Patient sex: F
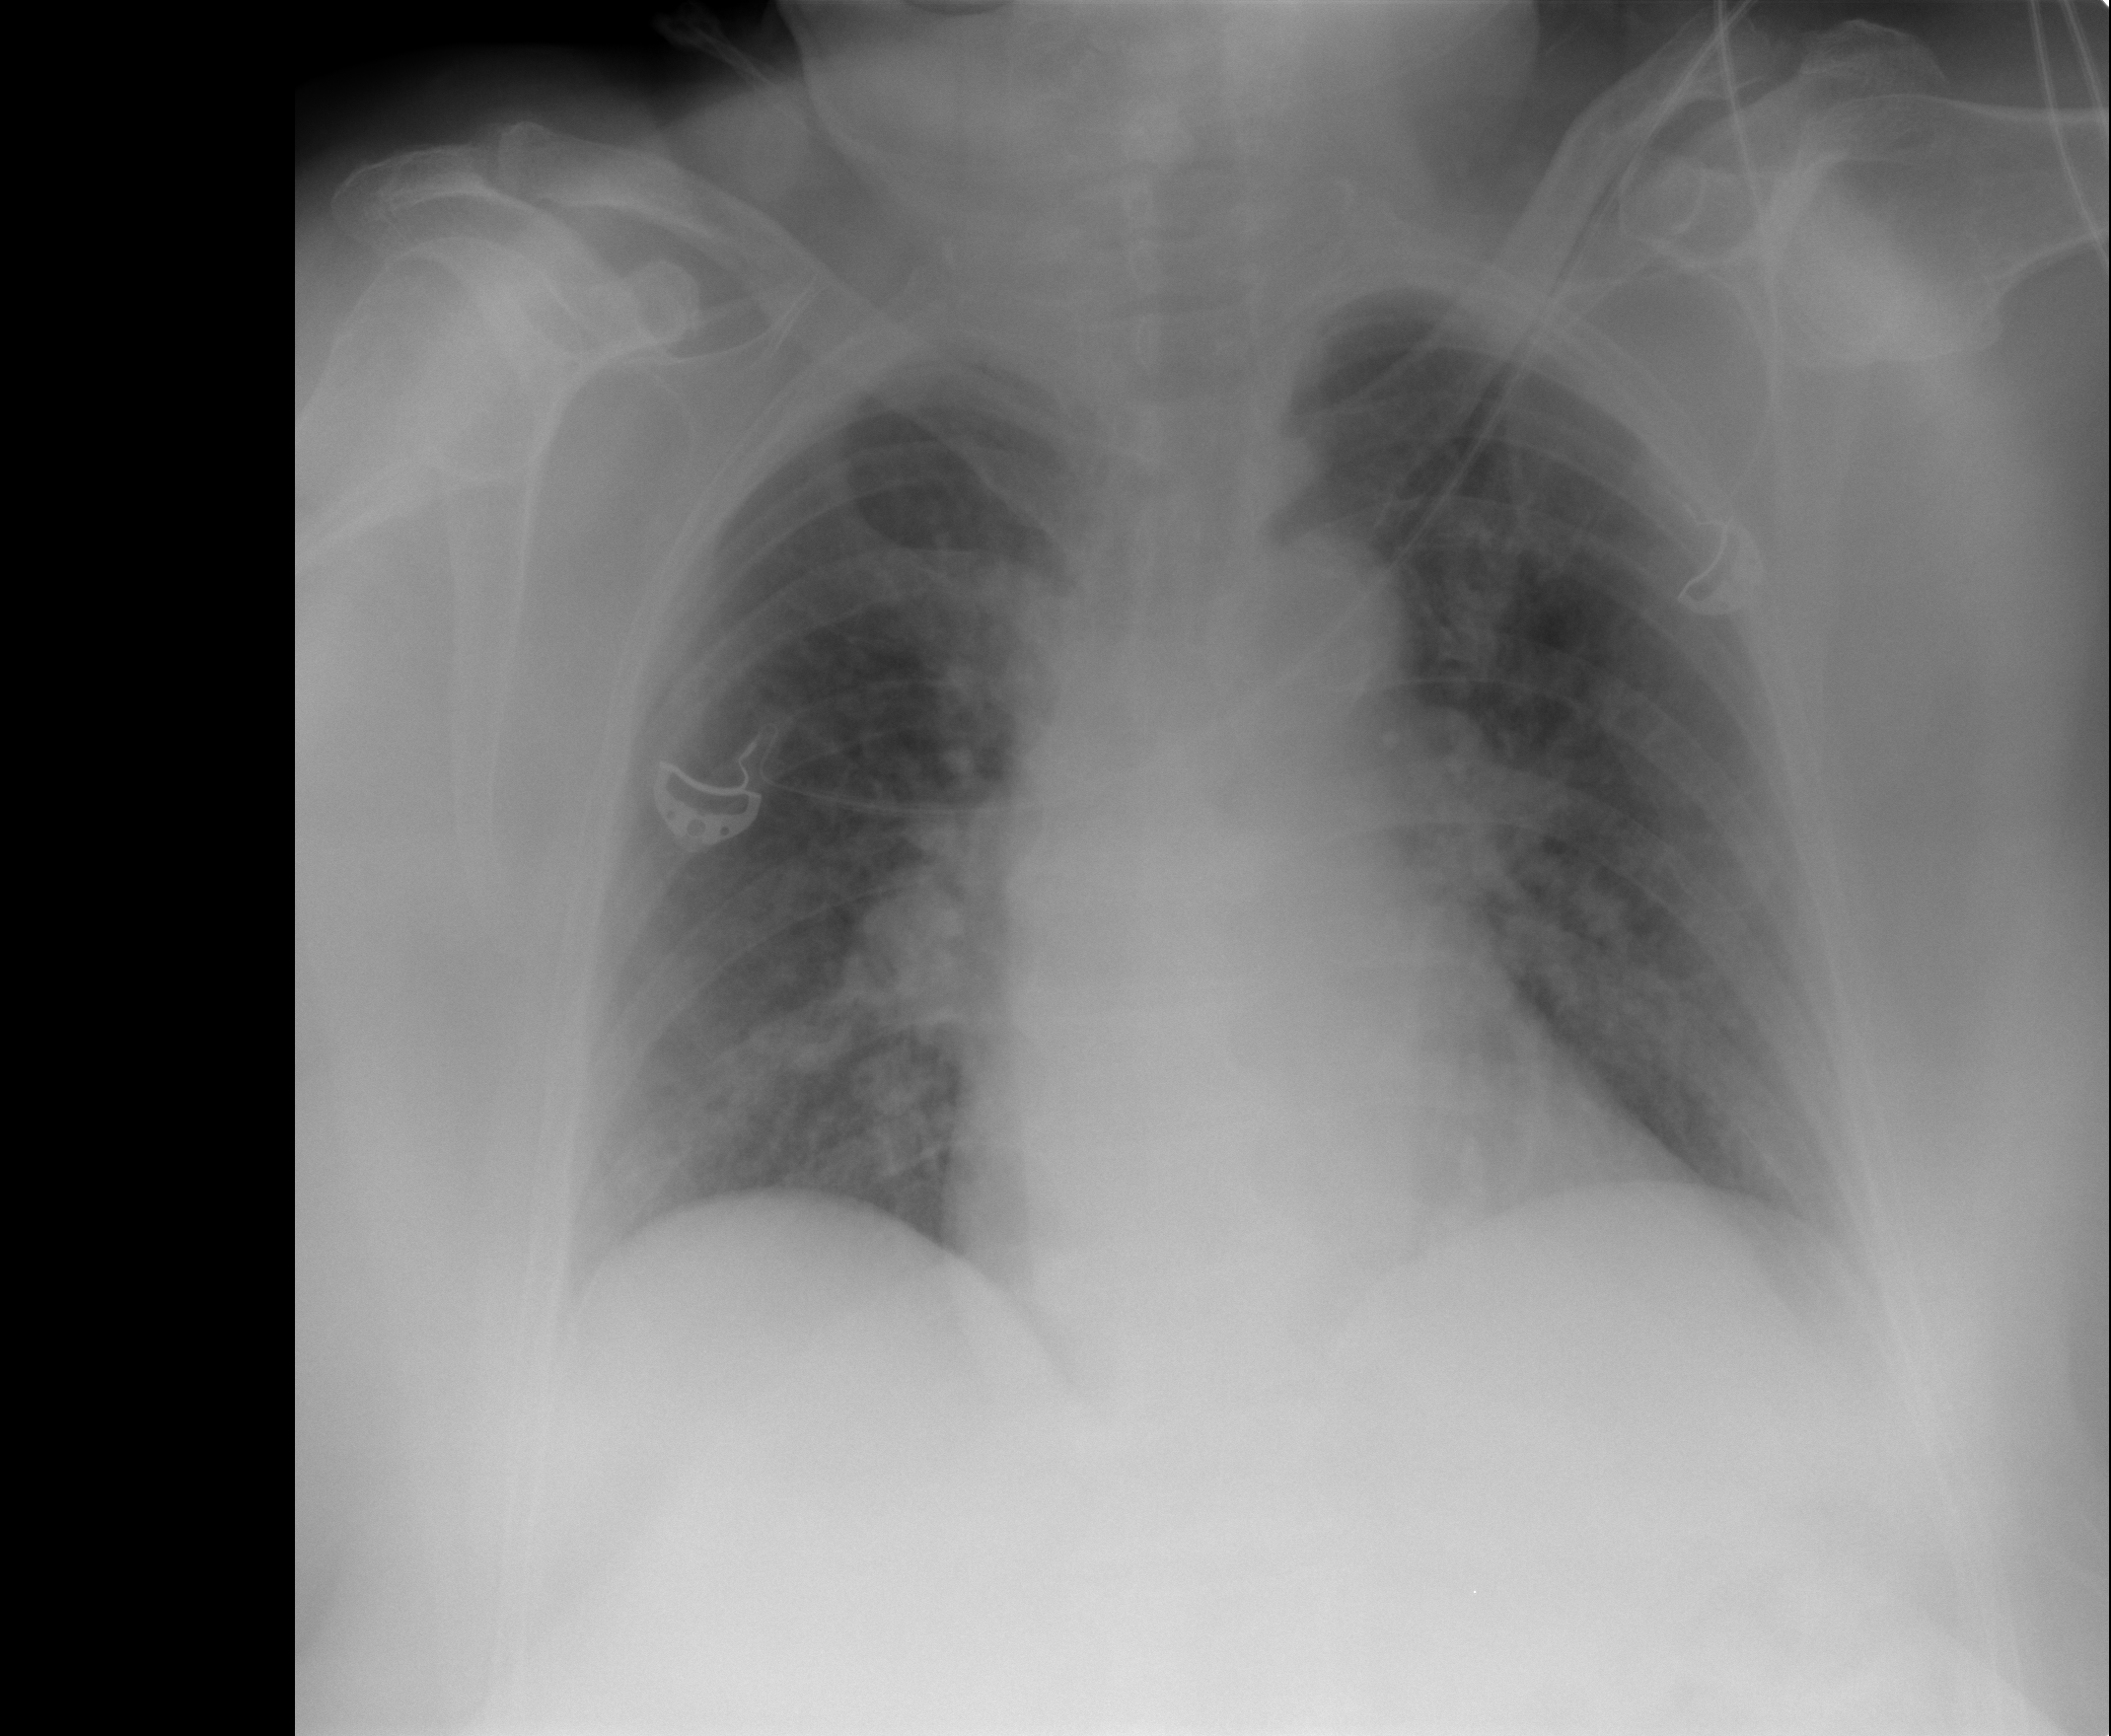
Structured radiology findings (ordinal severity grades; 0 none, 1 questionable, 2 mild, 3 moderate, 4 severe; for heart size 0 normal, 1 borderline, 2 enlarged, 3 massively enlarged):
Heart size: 0
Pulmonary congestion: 2
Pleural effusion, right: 0
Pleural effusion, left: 0
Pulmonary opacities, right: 0
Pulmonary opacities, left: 0
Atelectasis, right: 0
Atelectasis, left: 0